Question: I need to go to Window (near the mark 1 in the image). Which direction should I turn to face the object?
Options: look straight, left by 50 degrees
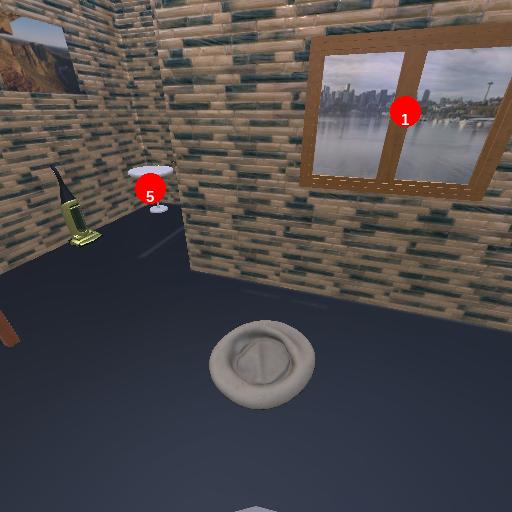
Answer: look straight